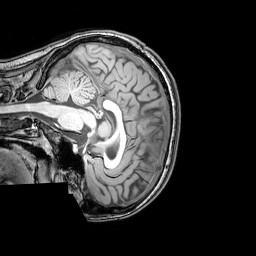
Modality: T1w
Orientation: sagittal
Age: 21
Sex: female
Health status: healthy
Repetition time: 0.081 s
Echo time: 0.037 s